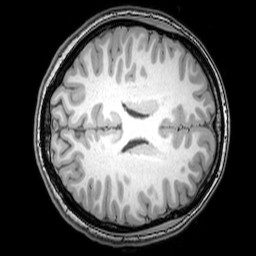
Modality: T1w
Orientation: axial
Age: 22
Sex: female
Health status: healthy
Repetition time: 0.081 s
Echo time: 0.037 s